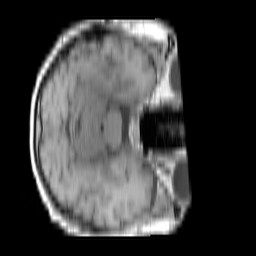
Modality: T1w
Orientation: axial
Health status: ill
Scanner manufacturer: siemens
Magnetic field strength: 3 T
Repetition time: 0.4 s
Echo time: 0.00272 s